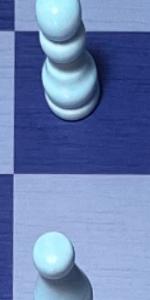
Label: Empty